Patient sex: M
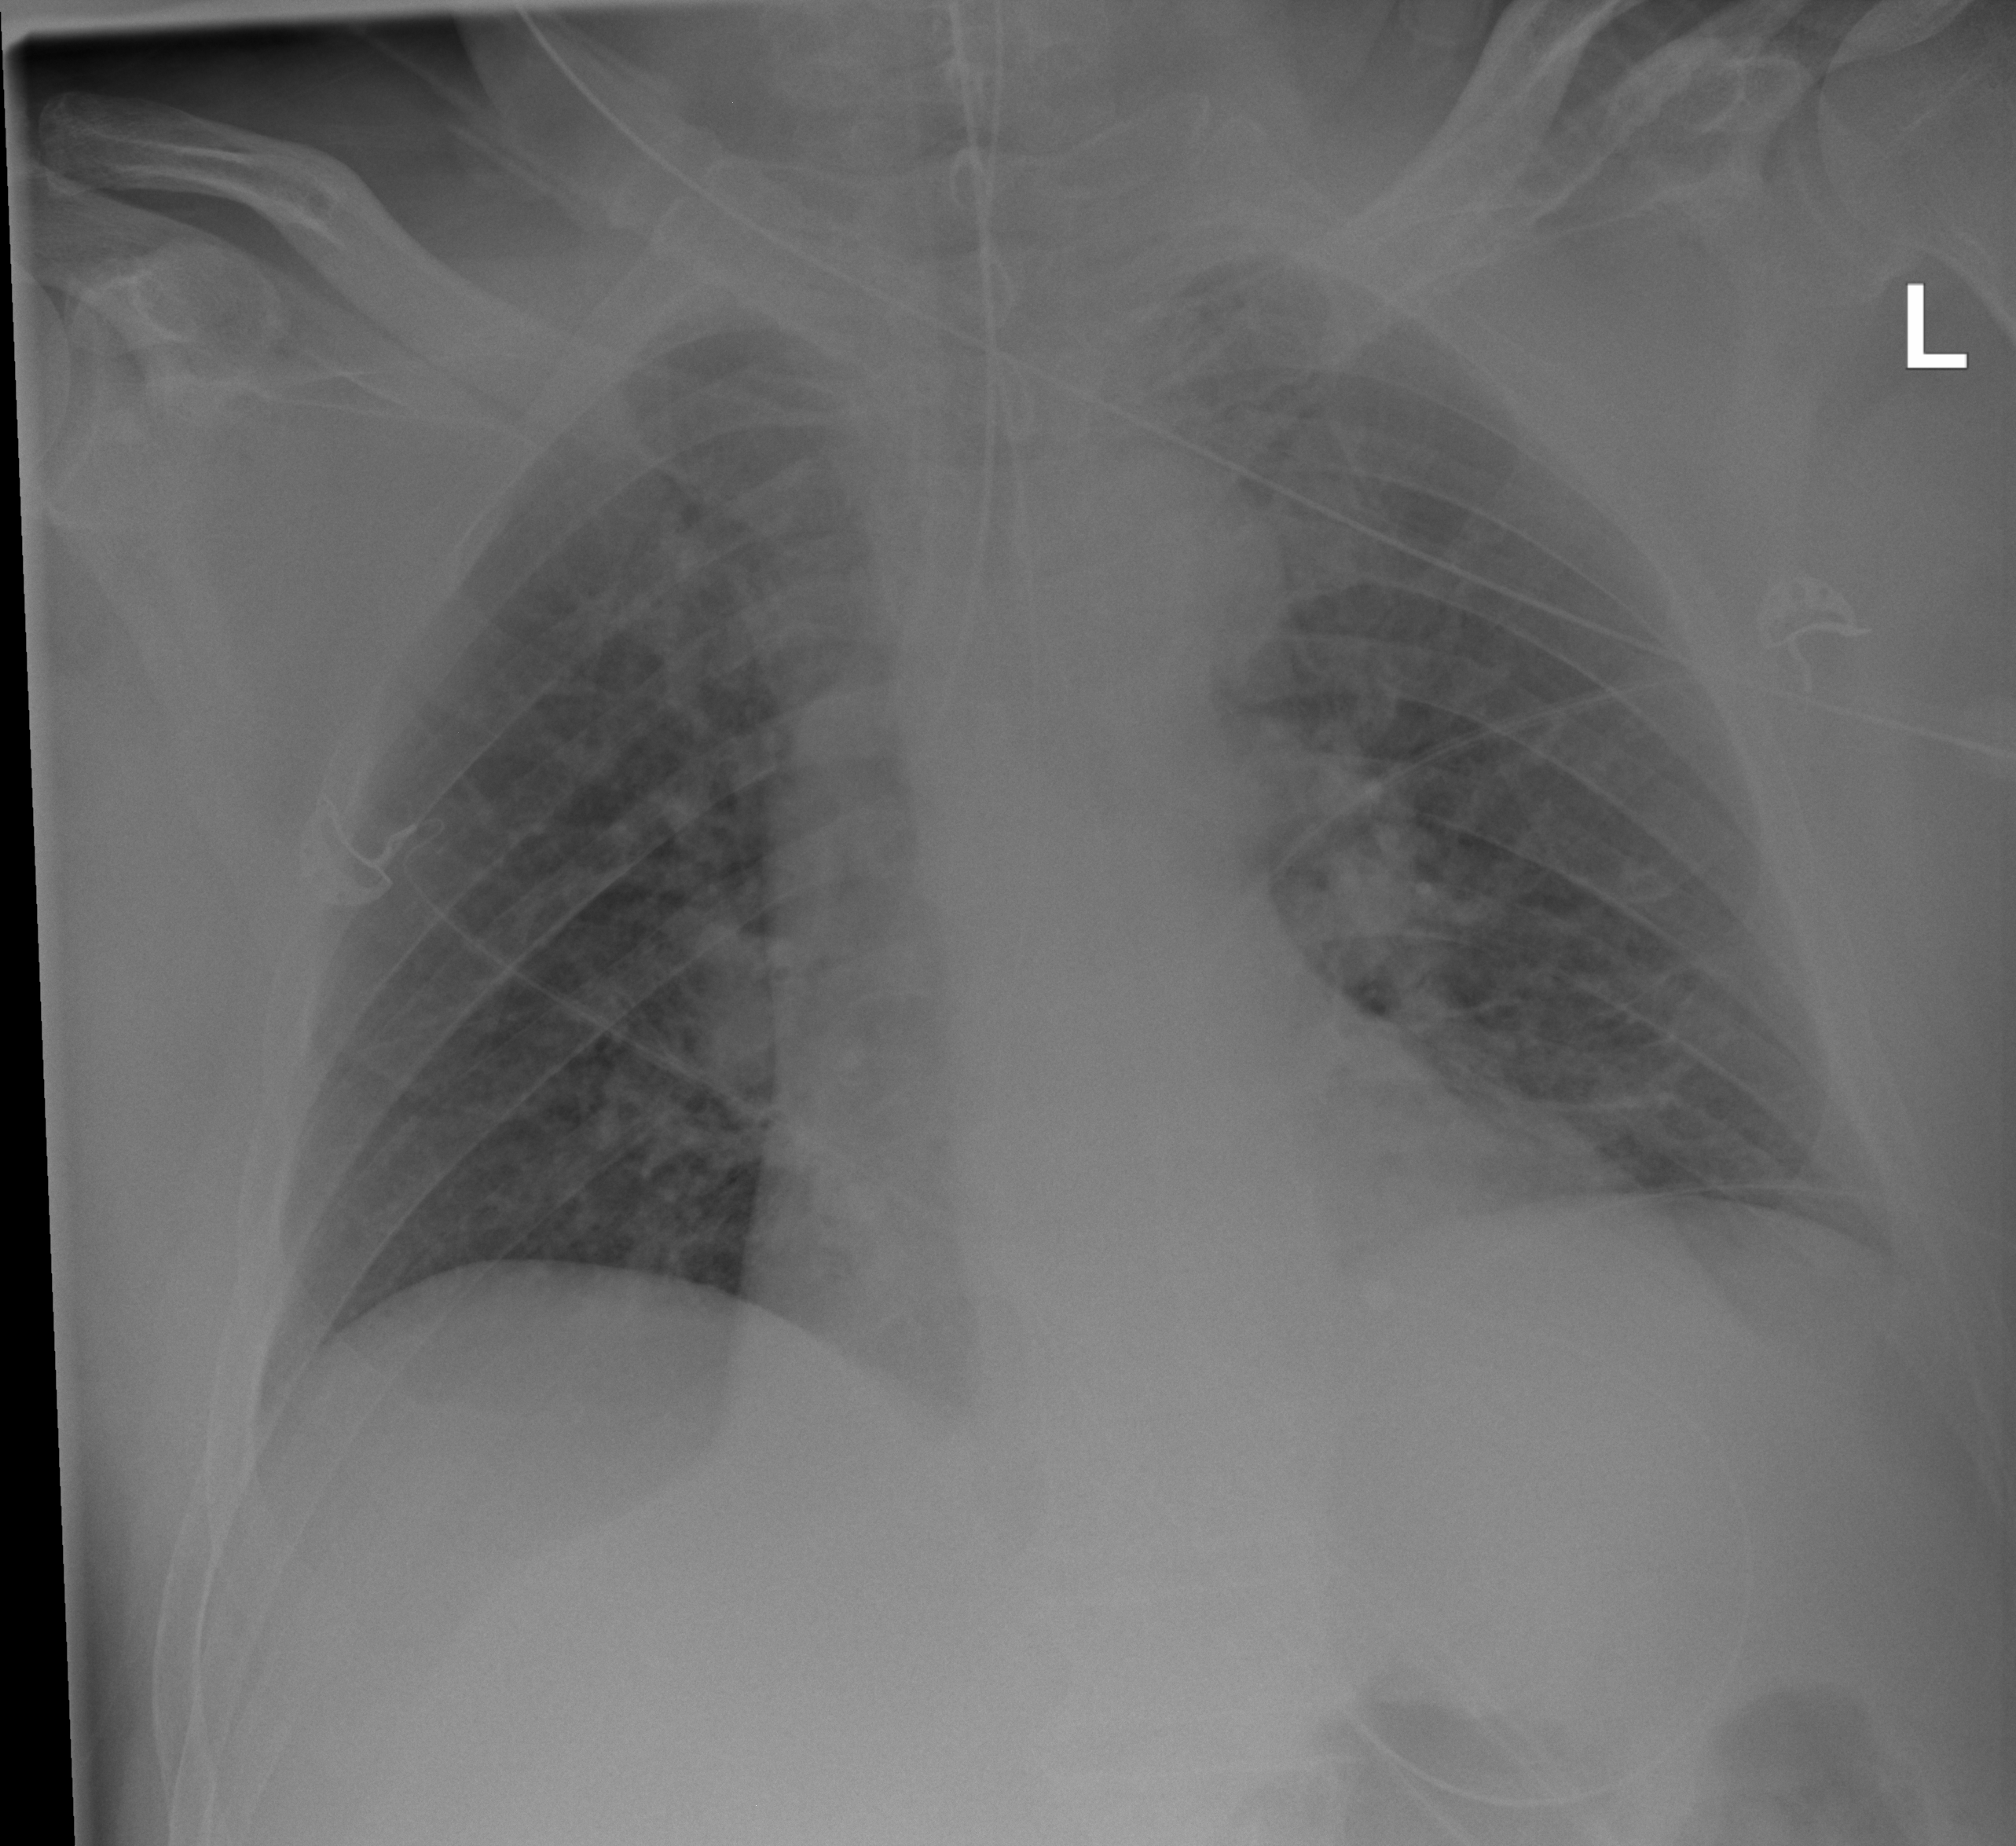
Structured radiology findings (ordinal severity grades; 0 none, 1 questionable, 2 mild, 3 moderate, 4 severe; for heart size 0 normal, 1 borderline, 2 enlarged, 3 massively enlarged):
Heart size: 1
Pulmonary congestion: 2
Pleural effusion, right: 0
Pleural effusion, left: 0
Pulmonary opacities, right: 2
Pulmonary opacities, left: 2
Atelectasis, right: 2
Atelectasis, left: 2